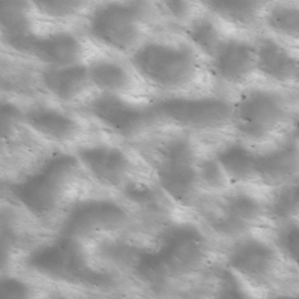
Label: non_frost